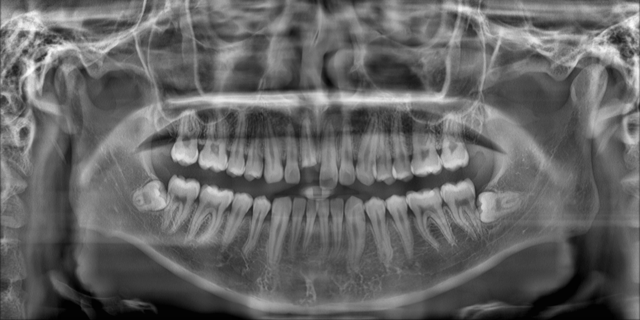
adult